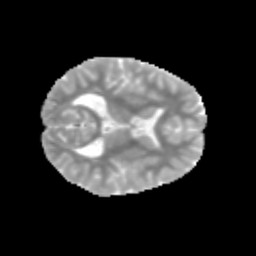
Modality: MD
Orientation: axial
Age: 11
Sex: male
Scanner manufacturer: siemens
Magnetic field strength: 3 T
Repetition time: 3.8 s
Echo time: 0.07 s